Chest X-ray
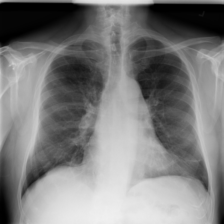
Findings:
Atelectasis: negative
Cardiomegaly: negative
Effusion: negative
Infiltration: negative
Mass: negative
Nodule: negative
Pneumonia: negative
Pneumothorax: negative
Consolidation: negative
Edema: negative
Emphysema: negative
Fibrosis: negative
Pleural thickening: negative
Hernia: negative